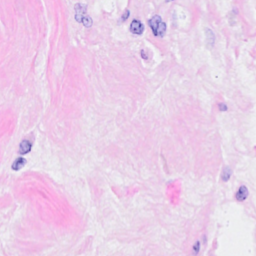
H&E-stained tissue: Breast